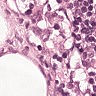
Metastatic tissue present: no